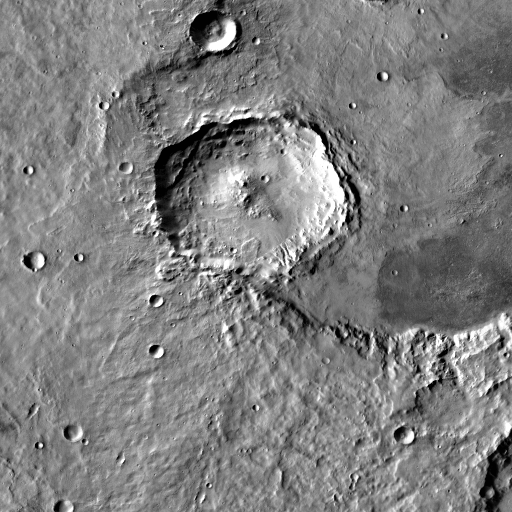
Crater classes present: Background, Other, Layered, Buried, Secondary